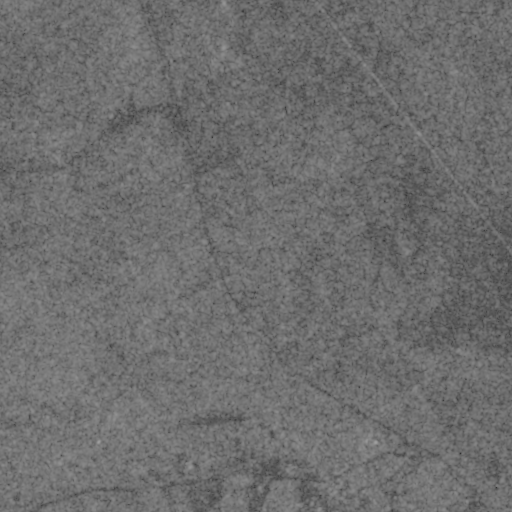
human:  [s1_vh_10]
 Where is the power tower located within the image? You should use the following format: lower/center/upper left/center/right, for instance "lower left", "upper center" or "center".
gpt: The power tower is located in the upper right of the image.
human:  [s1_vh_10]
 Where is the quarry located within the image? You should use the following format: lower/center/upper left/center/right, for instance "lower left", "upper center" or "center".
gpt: The quarry is located in the lower right of the image.
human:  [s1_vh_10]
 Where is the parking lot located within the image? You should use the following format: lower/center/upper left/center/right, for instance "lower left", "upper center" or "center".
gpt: There is no parking lot in the image.

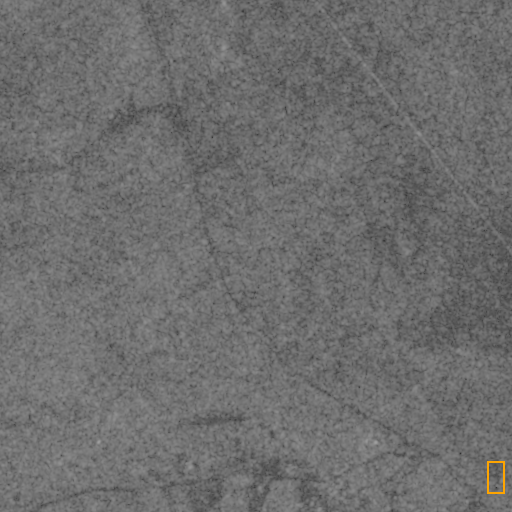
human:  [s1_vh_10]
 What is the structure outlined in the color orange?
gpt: The structure outlined in orange is a quarry.
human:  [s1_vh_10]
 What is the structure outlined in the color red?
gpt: There is no red outline.